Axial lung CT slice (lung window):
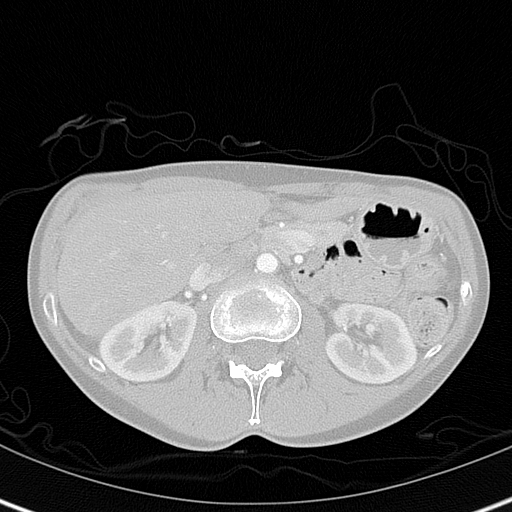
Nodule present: no